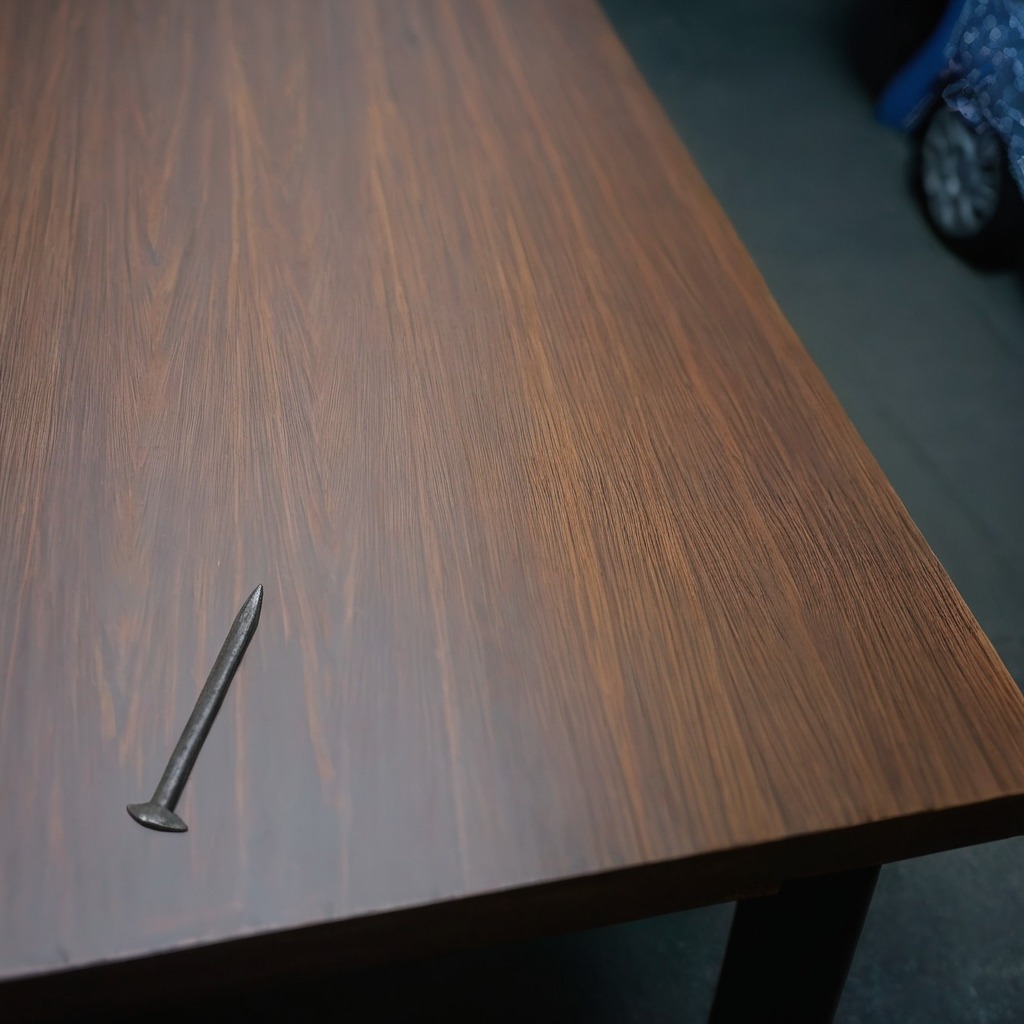
An iron nail is lying on a table with faint burn marks in a small garage at twilight.